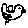
Label: bird